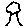
Label: tree